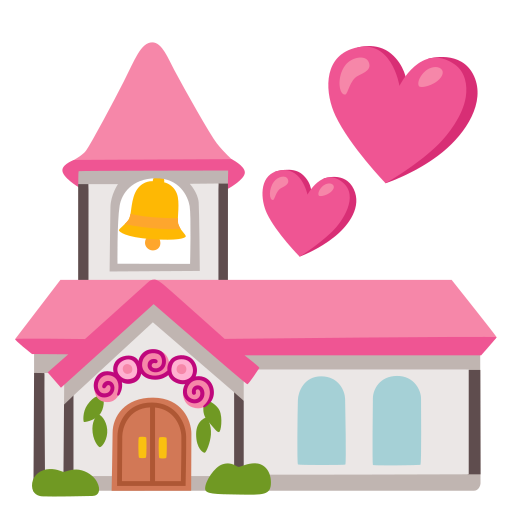
Emoji: 💒